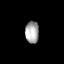
Tissue: lung
Cell type: Myeloid cells
Senescence score: 0.6237
Nuclear area (px): 296
Mean DAPI intensity: 166.831